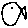
Label: fish